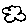
Label: cloud